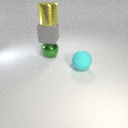
large cyan rubber sphere in front of large green metal sphere